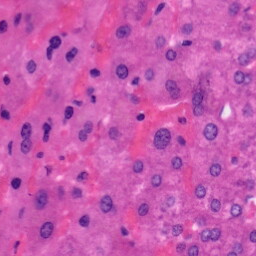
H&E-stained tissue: Liver